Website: macys
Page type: billing-address
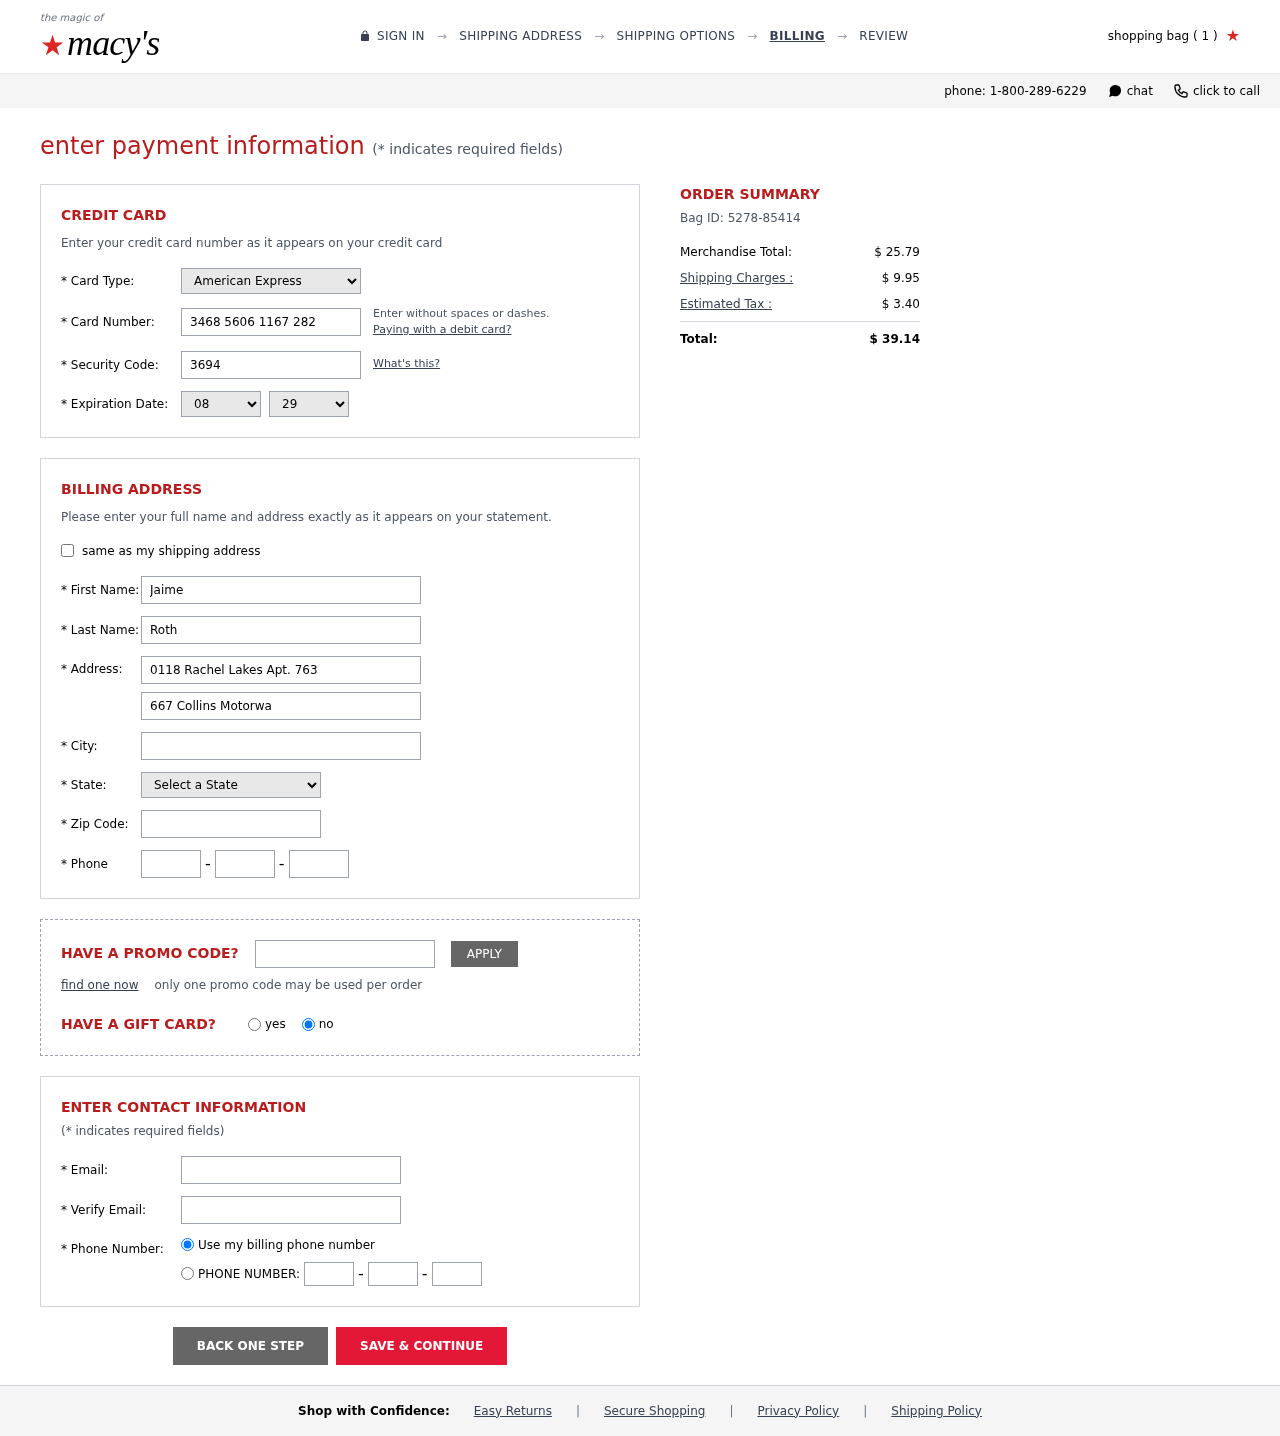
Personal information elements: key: PII_CARD_CVV
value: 3694
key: PII_CARD_EXPIRY_MONTH
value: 08
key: PII_CARD_EXPIRY_YEAR
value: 29
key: PII_CARD_NUMBER
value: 3468 5606 1167 282
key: PII_CARD_TYPE
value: American Express
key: PII_CITY
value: West Adrian
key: PII_EMAIL
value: jaime.roth@hotmail.com
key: PII_FIRSTNAME
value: Jaime
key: PII_LASTNAME
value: Roth
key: PII_PHONE_AREA
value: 412
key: PII_PHONE_PREFIX
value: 419
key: PII_PHONE_SUFFIX
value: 7193
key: PII_POSTCODE
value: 51562
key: PII_STATE_ABBR
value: GA
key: PII_STREET
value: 0118 Rachel Lakes Apt. 763
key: PII_STREET2
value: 667 Collins Motorway Apt. 247
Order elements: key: ORDER_NUM_ITEMS
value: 1
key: ORDER_ID
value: Bag ID: 5278-85414
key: ORDER_SUBTOTAL
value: $ 25.79
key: ORDER_SHIPPING_COST
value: $ 9.95
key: ORDER_TAX
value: $ 3.40
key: ORDER_TOTAL
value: $ 39.14